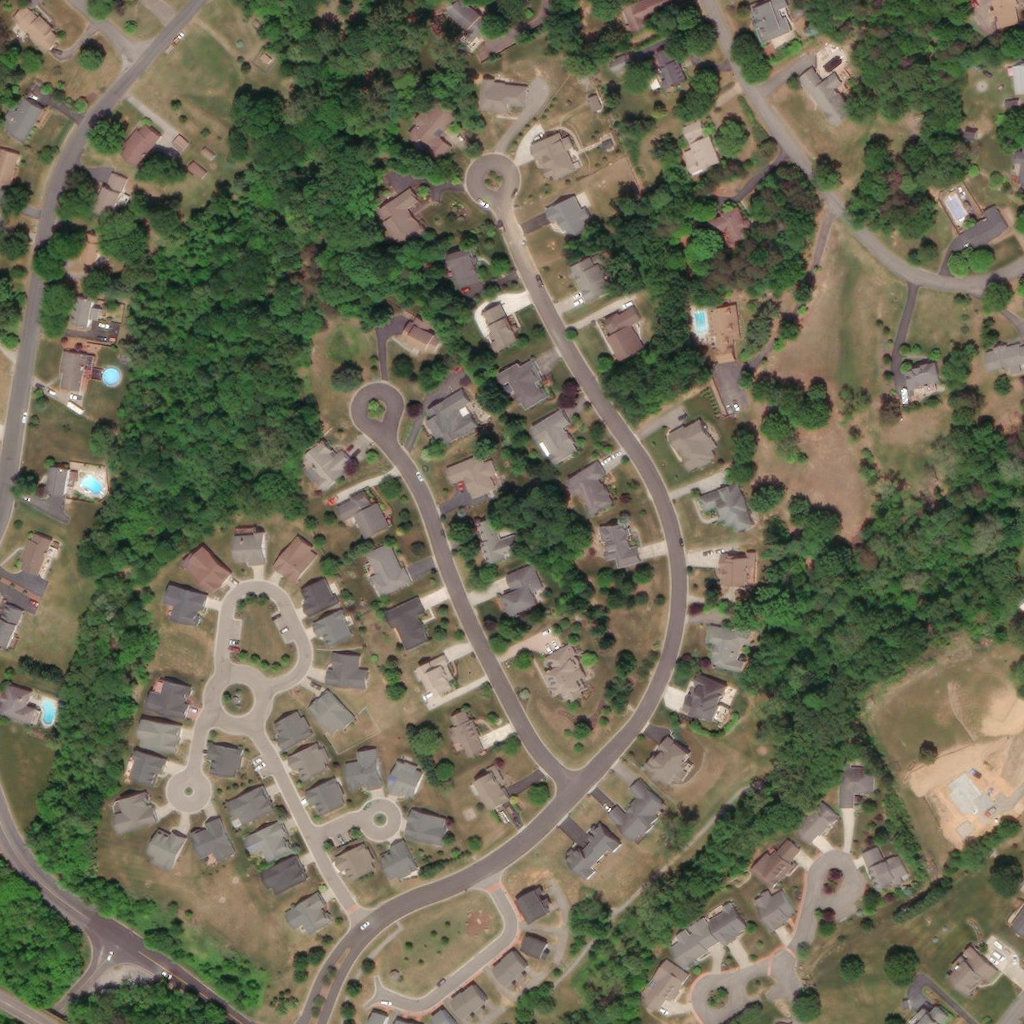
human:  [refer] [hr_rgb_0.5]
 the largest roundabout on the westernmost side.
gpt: <box>[[19, 65, 26, 71, 0]]</box>